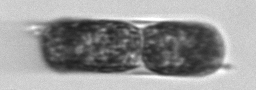
Label: Hemiaulus